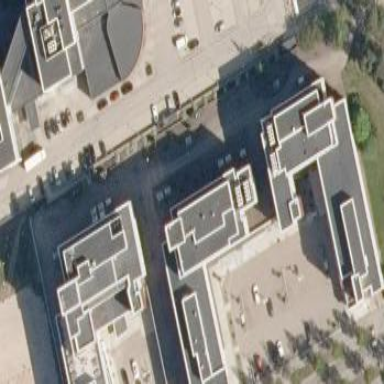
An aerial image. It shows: Office building.